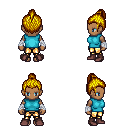
a pixel art fantasy rpg character, female body template, human, dark skin, teal sleeveless shirt, gold greaves, blonde short topknot hairstyle, white cloth bandages, maroon shoes, four views (front, back, left, right), 2x2 character sprite sheet, small pixel art, hard edges, no anti-aliasing